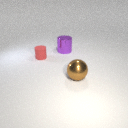
large purple metal cylinder to the left of large brown metal sphere